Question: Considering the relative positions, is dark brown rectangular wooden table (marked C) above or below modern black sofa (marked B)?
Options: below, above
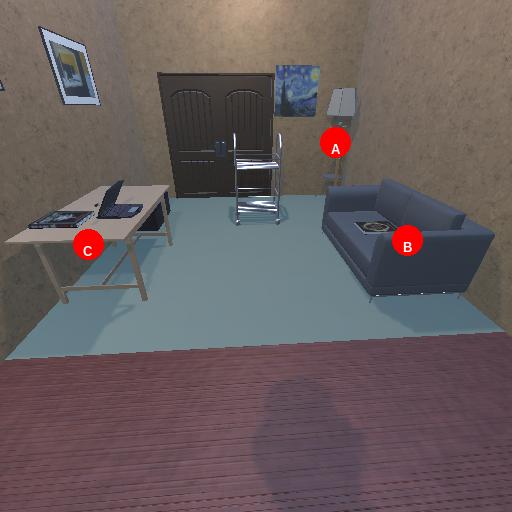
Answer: below